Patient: sex M, age 81
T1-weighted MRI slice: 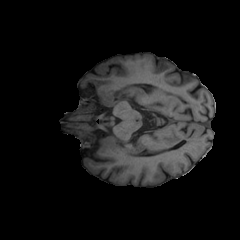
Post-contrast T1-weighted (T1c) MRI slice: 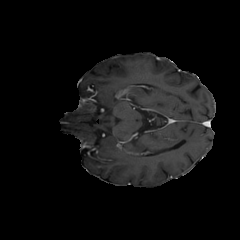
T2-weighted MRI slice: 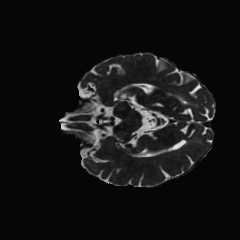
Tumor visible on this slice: no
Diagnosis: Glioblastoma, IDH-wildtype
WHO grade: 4